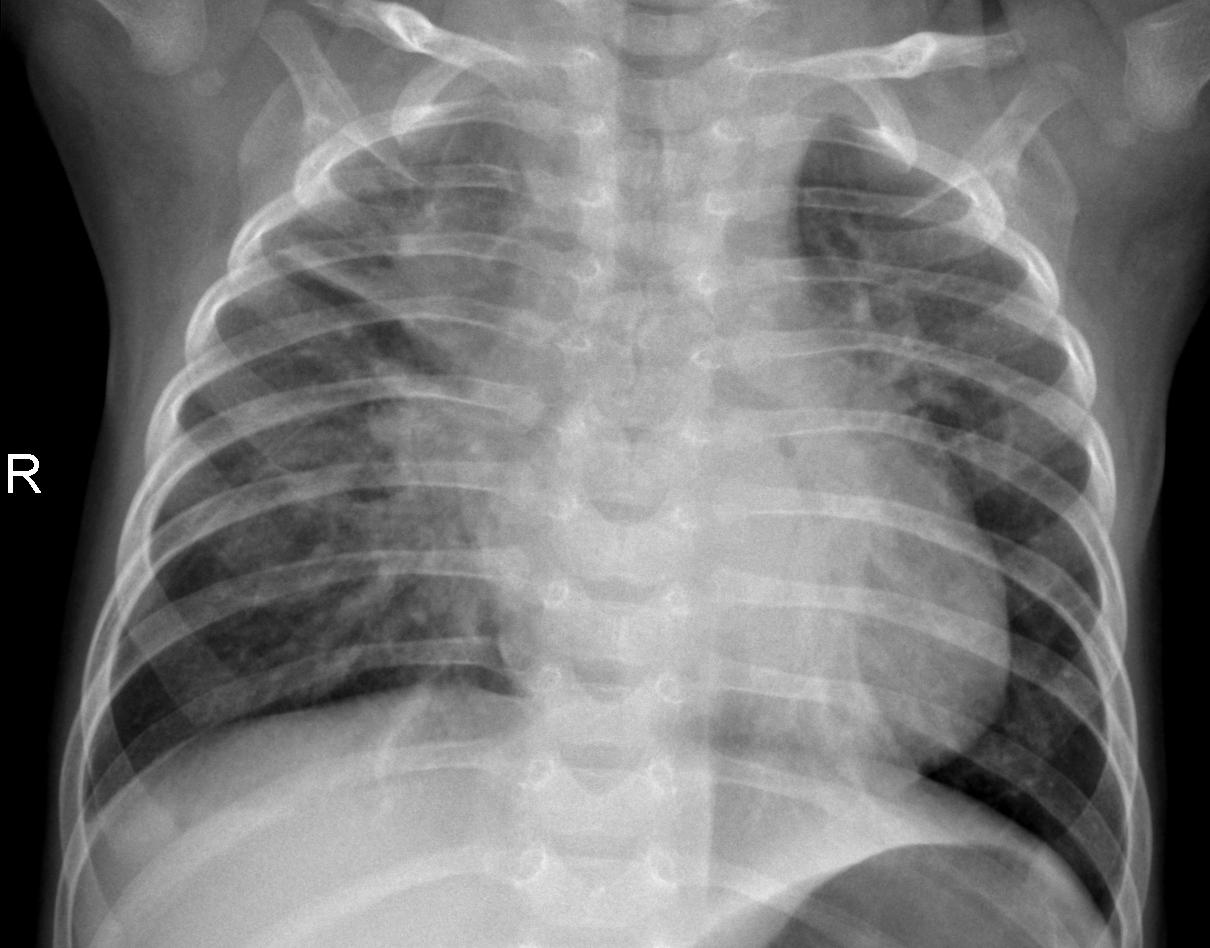
Diagnosis: PNEUMONIA